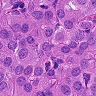
Metastatic tissue present: yes